Question: I want to see Netbeans look as like Photoshop CS6 , Visual studio type. So
1. Installed a dark theme and
2. I changed some option and code elements colours for my satisfaction.
And I forgot what the changes I did
1. I tried all the colours combination and it became worse
2. Even Reinstall also not helped me
I had searched a lot to make it default
My Problem (image) is :
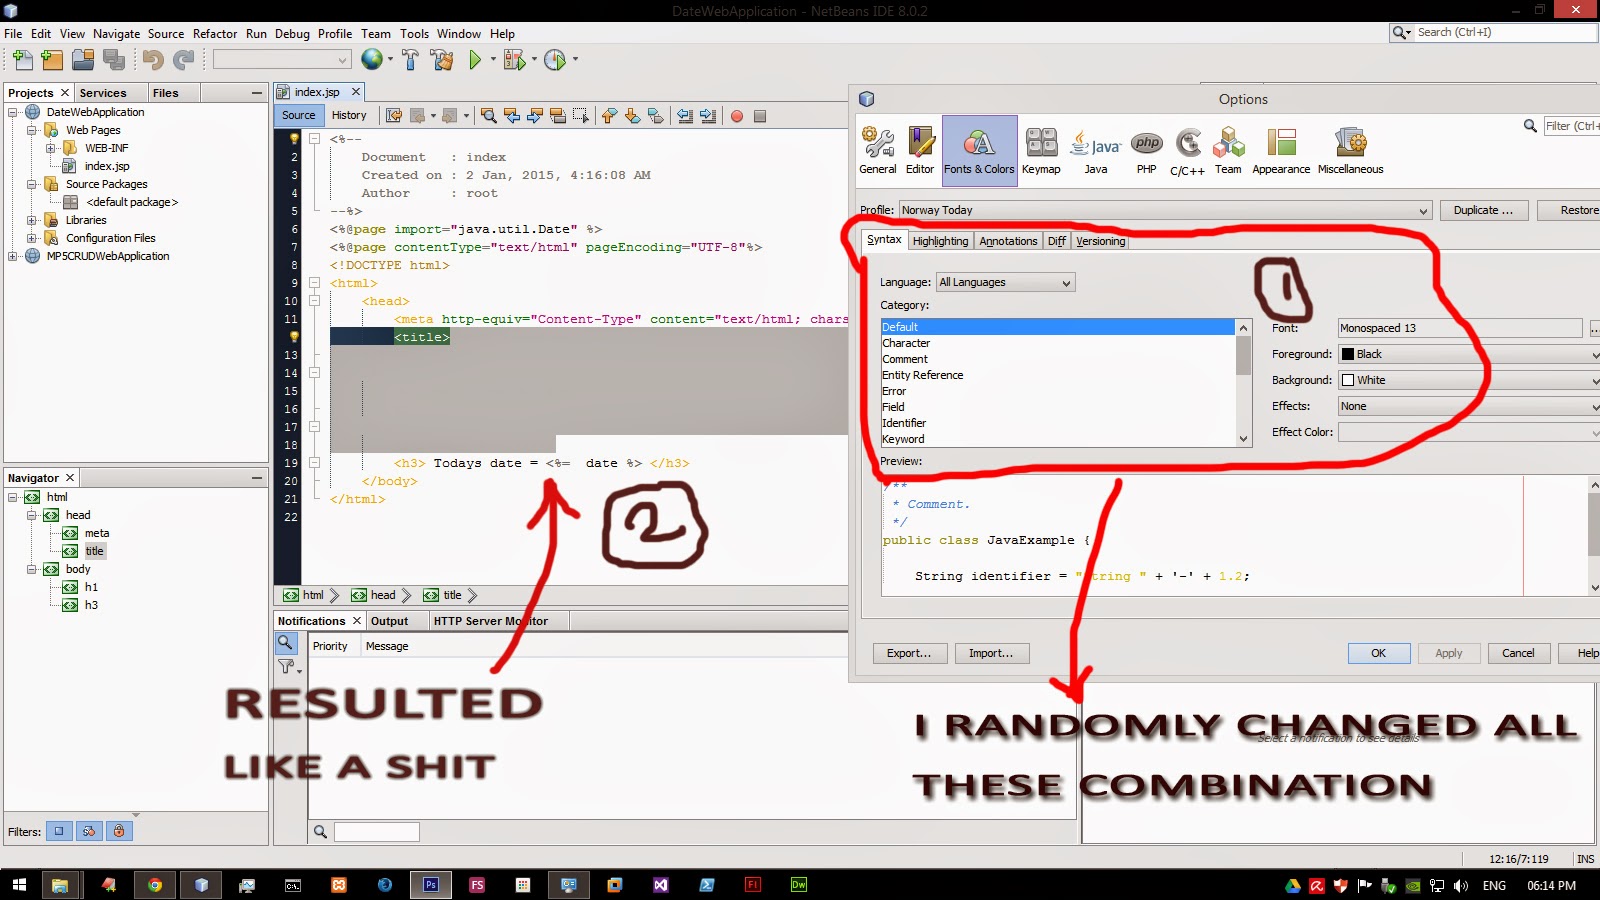
Answer: Go to 'Tools\Options\Fonts & Colors' and click on the 'Restore' button.
The help page says:
> Click Restore to restore the selected profile to the default settings.